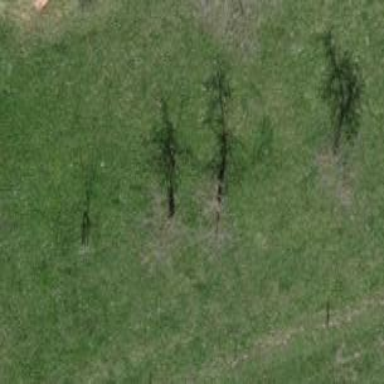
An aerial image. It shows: Beautiful tree in nature.